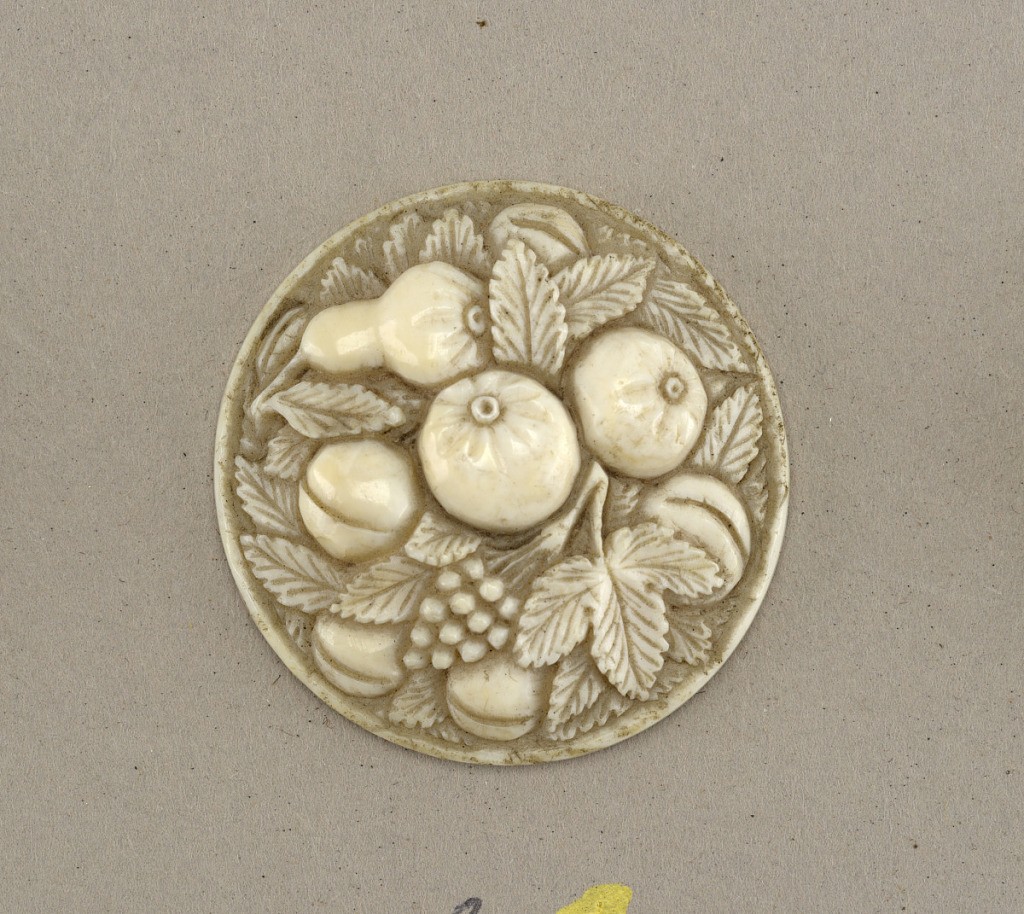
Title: Button
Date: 19th century
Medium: Ivory
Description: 1931-59-120-e: Circurlar button of ivory carved in relief in desi...